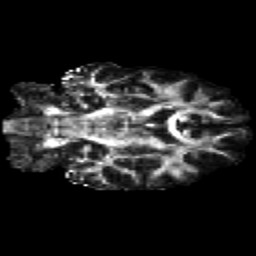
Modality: FA
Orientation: coronal
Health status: healthy
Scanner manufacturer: siemens
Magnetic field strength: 3 T
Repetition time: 10.6 s
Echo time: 0.092 s